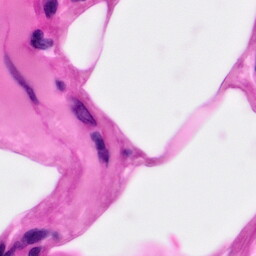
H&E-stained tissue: Pancreatic